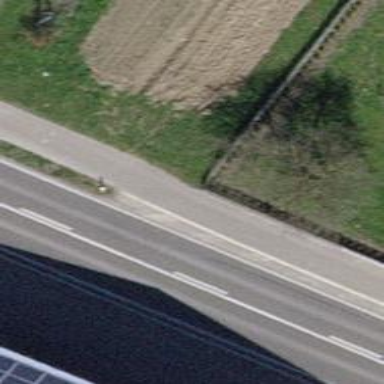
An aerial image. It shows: Cycleway.